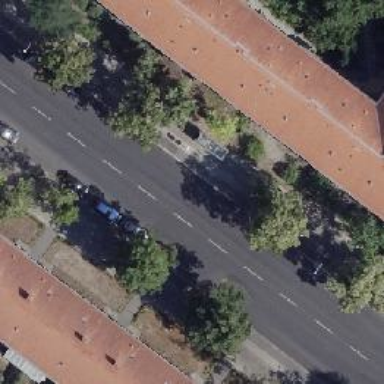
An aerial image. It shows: Secondary road with asphalt surface featuring separate sidewalks on both sides. Parallel parking lanes are marked with lane markings. There are cycle tracks on both sides of the road.